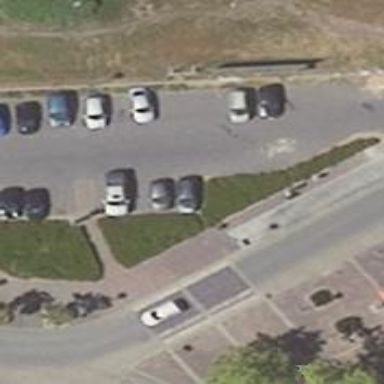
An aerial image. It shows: Parking area with surface.